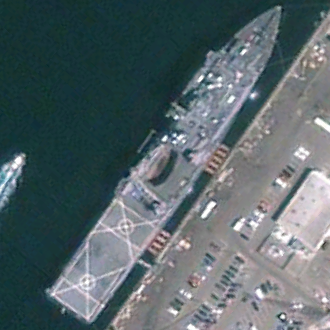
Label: combat